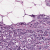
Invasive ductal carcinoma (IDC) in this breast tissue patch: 1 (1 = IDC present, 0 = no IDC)